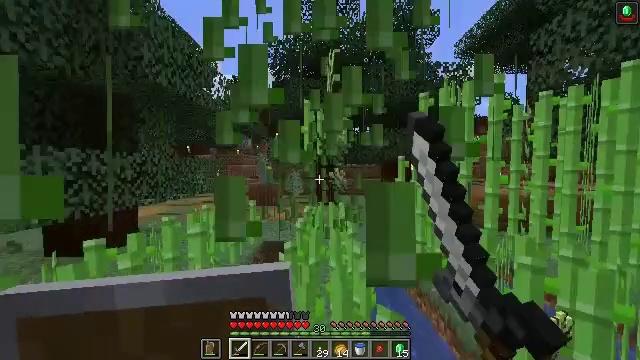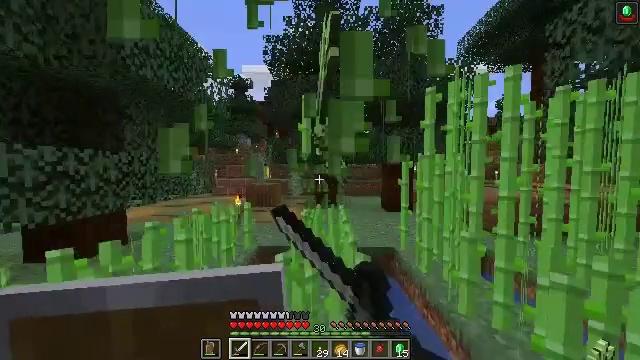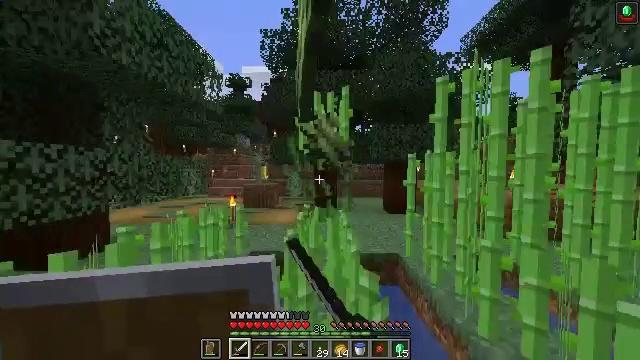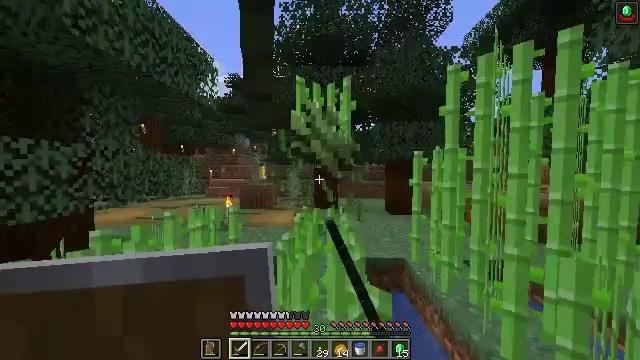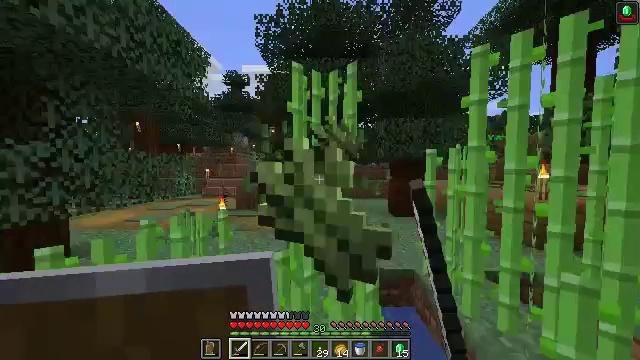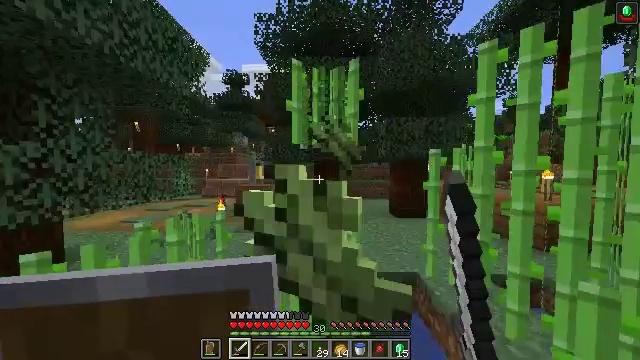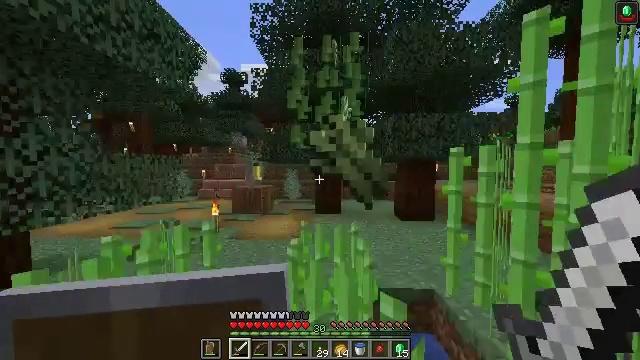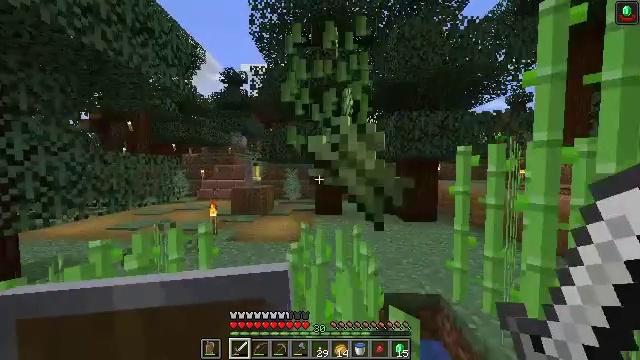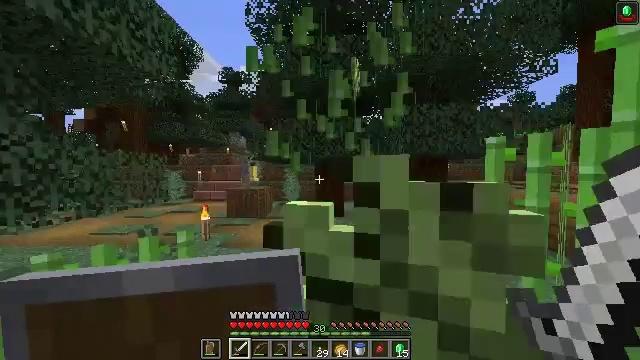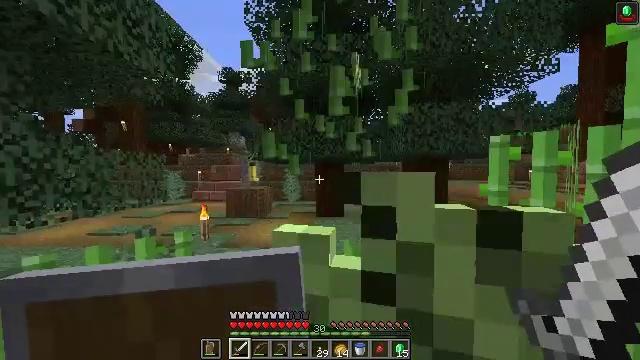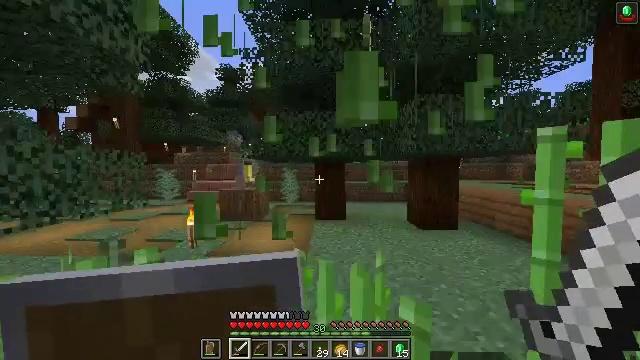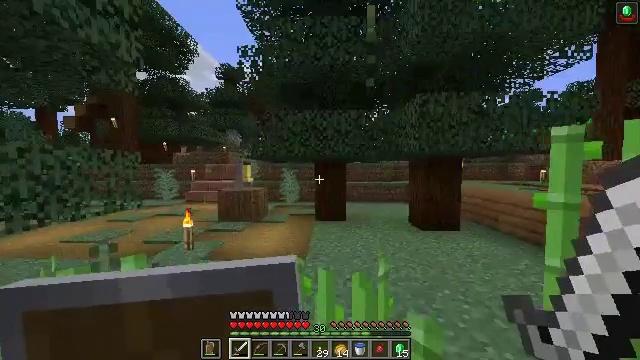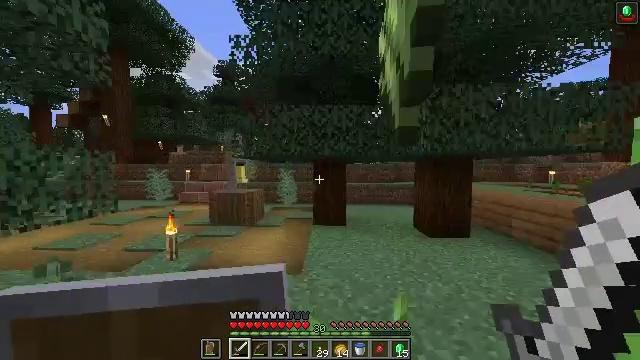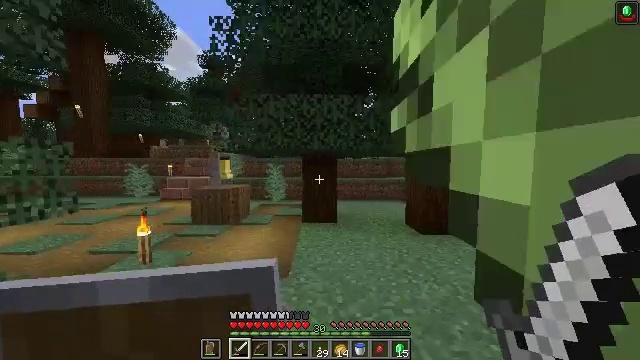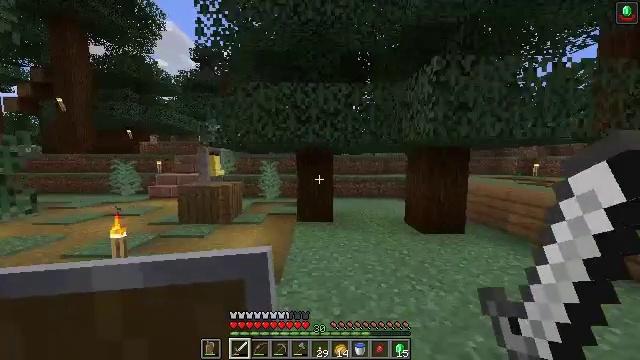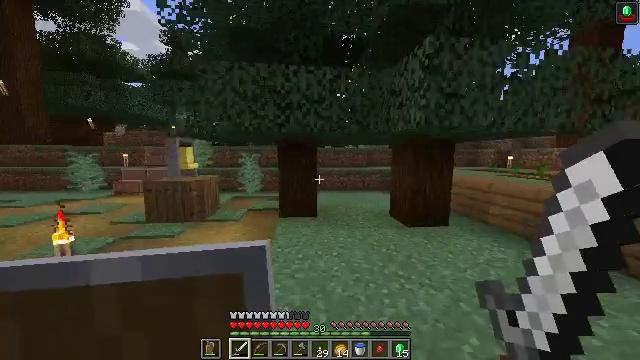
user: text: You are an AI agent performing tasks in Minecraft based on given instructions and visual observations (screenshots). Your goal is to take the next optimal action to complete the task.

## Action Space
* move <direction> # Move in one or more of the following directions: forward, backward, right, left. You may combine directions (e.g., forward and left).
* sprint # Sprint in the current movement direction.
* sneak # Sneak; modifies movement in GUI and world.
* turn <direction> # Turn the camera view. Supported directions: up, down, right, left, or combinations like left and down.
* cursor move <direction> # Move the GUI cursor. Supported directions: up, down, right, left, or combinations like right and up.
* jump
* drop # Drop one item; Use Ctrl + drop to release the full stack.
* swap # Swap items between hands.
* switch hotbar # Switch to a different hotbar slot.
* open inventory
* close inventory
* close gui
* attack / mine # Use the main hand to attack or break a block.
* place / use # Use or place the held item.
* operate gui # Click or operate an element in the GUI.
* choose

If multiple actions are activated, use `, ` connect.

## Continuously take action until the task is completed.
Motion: motion action
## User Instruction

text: Gather sugar cane for crafting.
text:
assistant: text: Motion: move forward, attack / mine
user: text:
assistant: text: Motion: move forward, attack / mine
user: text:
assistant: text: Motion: move forward, attack / mine
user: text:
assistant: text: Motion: move forward, attack / mine
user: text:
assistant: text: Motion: move forward, attack / mine
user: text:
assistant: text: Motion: move forward, attack / mine
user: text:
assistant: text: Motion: move forward, attack / mine
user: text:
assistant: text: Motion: move forward
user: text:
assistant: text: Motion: move forward
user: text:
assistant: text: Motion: move forward
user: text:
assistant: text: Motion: move forward
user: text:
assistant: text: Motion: move forward
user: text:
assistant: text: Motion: move forward, turn right and down
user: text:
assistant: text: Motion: move forward, turn right
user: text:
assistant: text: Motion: move forward, turn right and down
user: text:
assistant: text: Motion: move forward, turn right and down
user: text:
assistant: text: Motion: move forward and move left, turn right and down
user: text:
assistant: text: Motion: move forward and move left, turn right and down
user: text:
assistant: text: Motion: move forward and move left, turn right
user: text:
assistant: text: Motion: move forward and move left, turn right and up
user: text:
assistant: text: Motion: move left, turn right
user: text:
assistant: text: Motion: move left, turn right and up
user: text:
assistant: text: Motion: move left, turn right and up
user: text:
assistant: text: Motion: move left, turn right and up
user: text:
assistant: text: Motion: move left, turn right and up
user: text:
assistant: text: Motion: move left, turn right and up
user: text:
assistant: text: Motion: attack / mine
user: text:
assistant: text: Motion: attack / mine
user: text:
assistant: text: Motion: move forward, turn right, attack / mine
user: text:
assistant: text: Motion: move forward, turn right, attack / mine